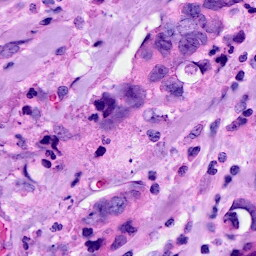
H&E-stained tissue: Breast